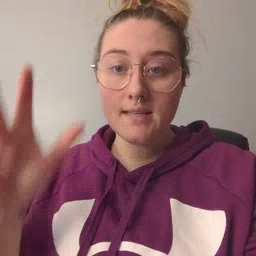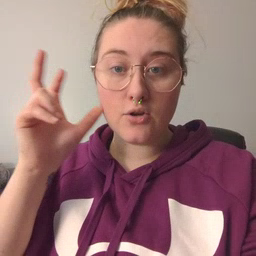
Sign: hear